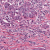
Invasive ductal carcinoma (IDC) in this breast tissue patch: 0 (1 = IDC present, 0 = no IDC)